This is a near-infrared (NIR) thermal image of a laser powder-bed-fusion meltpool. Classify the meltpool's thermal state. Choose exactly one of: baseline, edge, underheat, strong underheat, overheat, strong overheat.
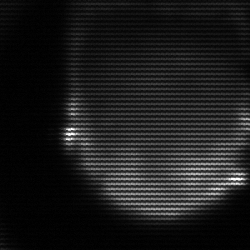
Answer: edge